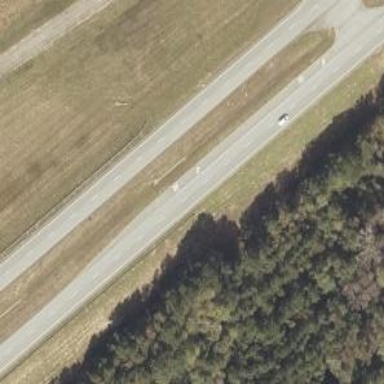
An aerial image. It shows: Dual carriageway expressway with asphalt surface. It is classified as trunk highway.